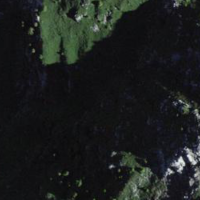
EUNIS habitat code: 23
Species observed at this site:
Anthus spinoletta